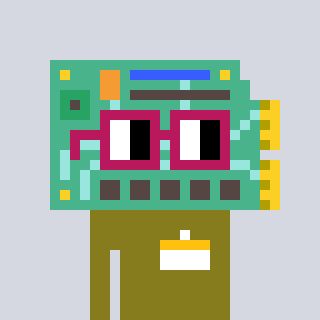
a pixel art character with square dark red glasses, a chipboard-shaped head and a gunk-colored body on a cool background